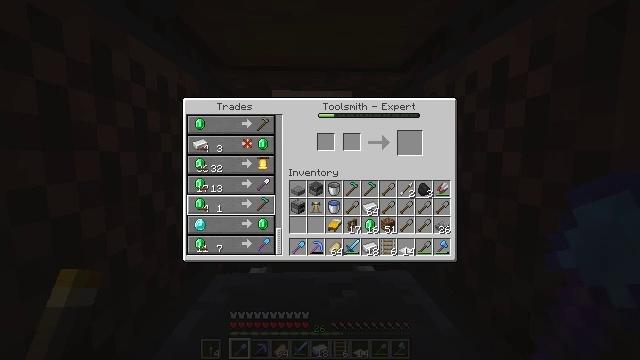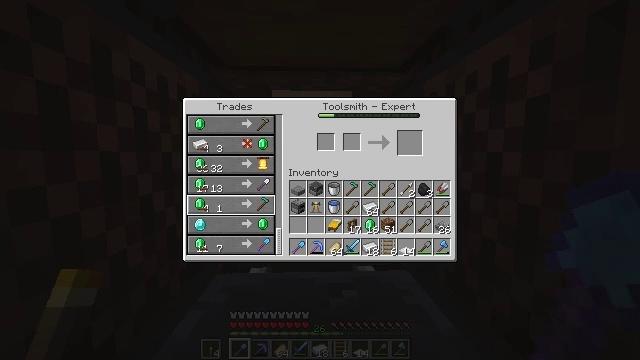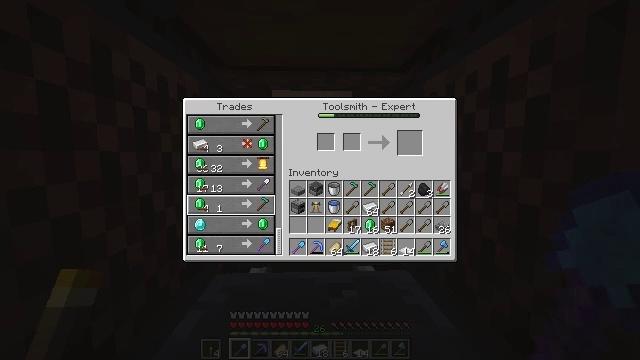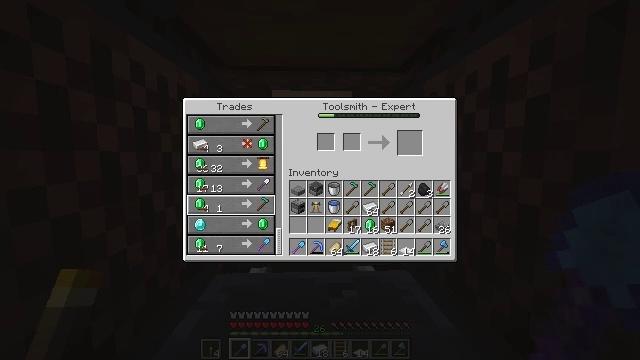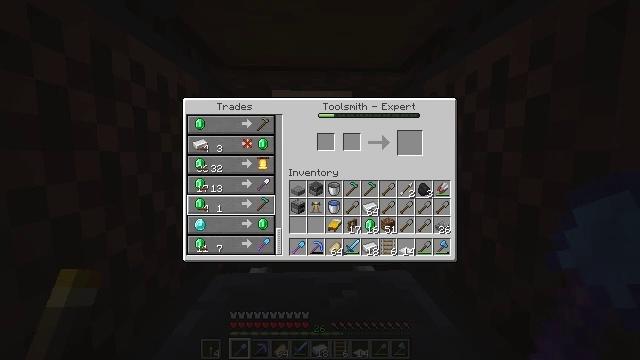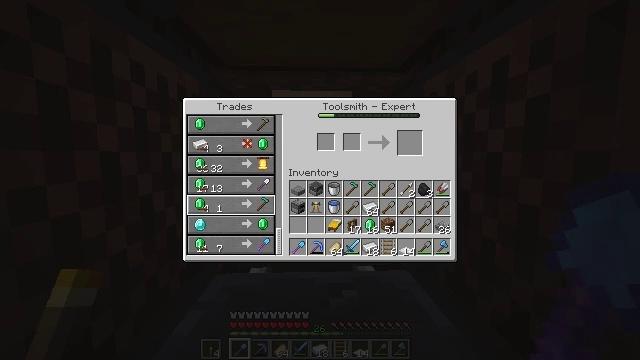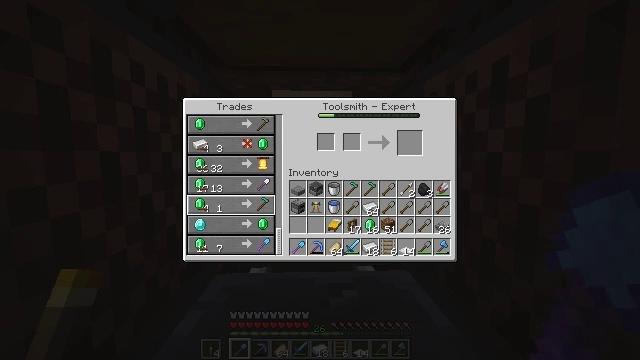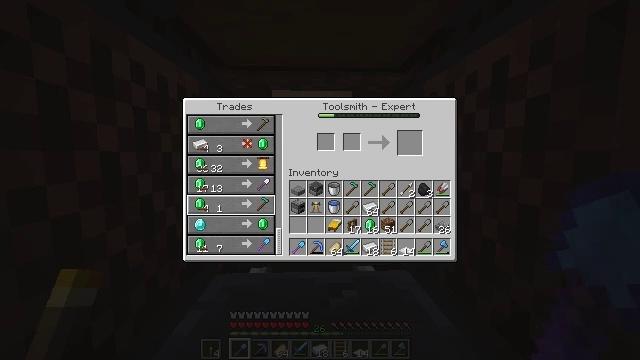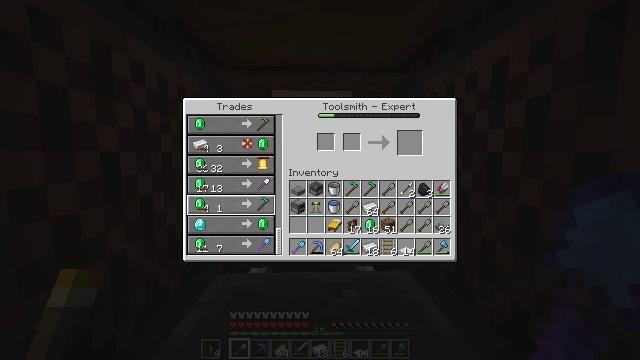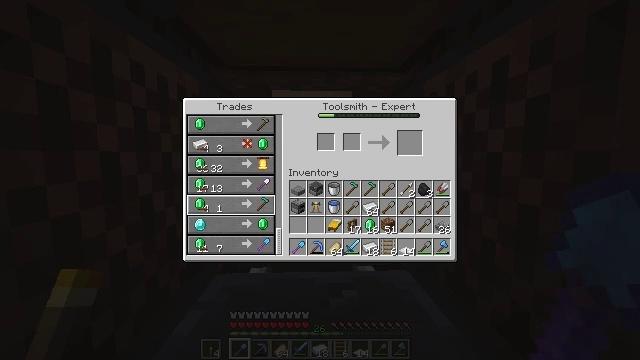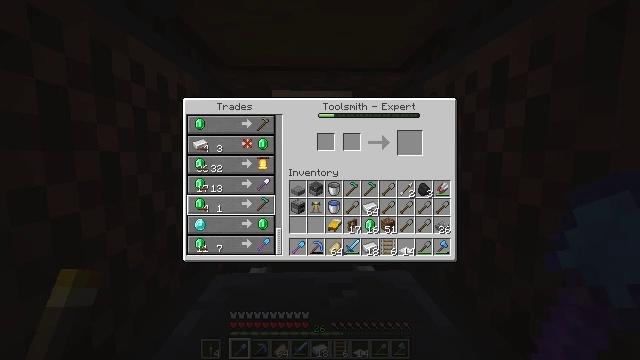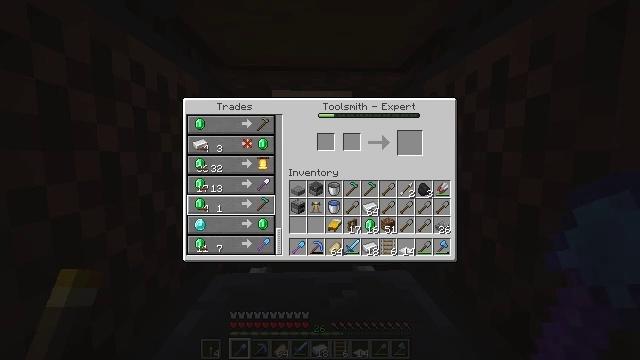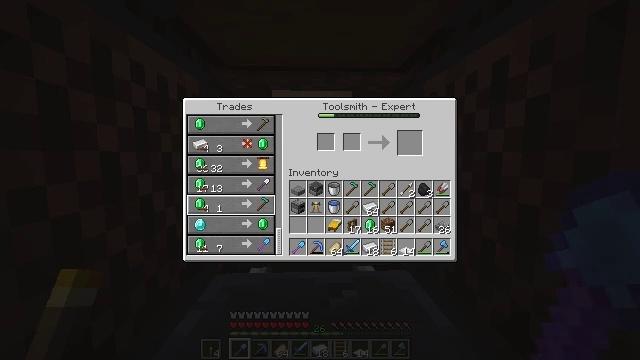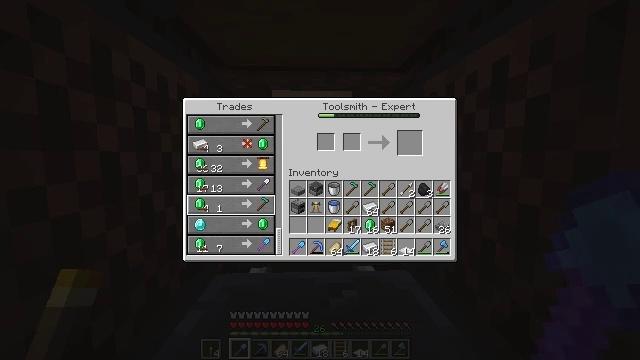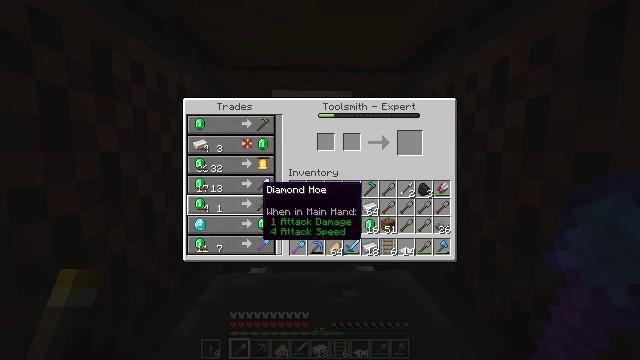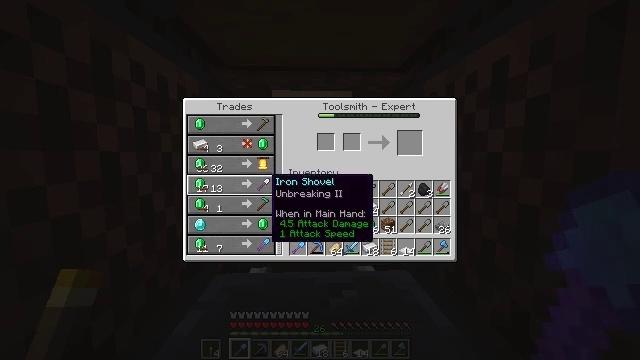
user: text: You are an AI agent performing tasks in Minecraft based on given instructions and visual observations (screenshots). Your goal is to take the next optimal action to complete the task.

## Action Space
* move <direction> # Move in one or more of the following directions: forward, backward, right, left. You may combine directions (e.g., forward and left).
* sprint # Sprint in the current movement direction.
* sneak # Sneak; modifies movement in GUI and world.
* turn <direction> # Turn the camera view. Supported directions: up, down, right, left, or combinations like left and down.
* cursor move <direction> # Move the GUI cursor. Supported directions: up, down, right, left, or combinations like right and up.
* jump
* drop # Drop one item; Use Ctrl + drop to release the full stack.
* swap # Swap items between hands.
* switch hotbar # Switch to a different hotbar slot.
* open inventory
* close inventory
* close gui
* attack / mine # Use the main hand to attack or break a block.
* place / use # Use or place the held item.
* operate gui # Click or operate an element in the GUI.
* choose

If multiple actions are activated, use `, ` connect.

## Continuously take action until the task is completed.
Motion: motion action
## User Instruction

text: Disassemble the brown bed.
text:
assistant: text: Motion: no_op
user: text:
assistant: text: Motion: no_op
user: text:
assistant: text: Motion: no_op
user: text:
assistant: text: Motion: no_op
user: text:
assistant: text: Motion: no_op
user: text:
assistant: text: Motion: no_op
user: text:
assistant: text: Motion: no_op
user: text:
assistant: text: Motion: no_op
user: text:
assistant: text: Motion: no_op
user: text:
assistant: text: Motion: no_op
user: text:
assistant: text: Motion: no_op
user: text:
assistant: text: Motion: no_op
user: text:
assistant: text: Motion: no_op
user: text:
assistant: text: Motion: cursor move right and up
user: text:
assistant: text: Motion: cursor move right and up
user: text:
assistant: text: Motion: no_op
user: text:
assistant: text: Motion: no_op
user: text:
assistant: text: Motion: cursor move right and down
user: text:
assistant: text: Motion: cursor move right
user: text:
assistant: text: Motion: cursor move right and up
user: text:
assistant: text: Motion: cursor move up
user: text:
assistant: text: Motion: no_op
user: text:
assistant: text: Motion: no_op
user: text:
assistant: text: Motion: no_op
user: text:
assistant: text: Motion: cursor move up
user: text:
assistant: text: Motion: no_op
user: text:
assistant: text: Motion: no_op
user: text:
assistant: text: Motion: operate gui
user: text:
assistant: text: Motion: operate gui
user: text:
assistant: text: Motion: operate gui